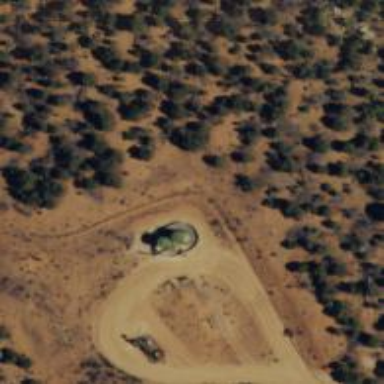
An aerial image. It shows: Storage tank that is man-made.